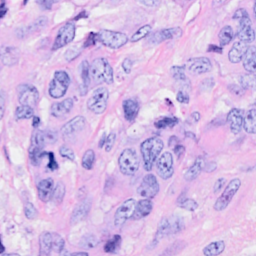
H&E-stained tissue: Breast